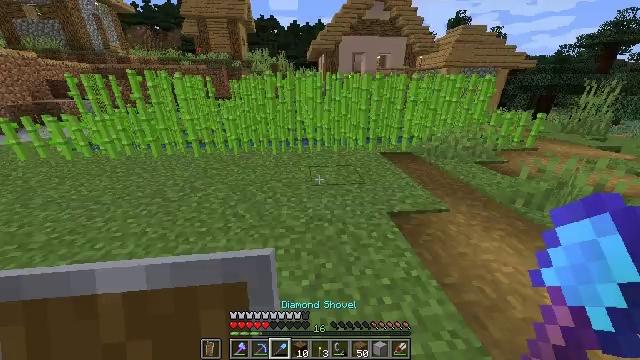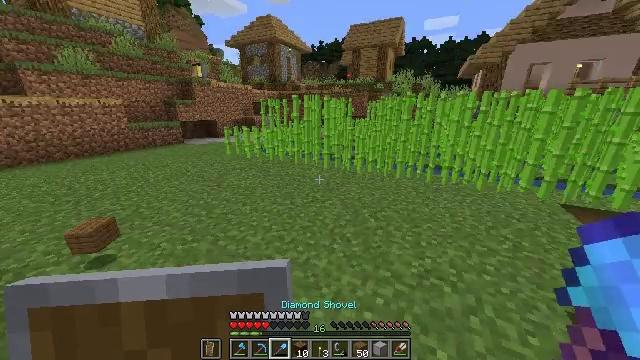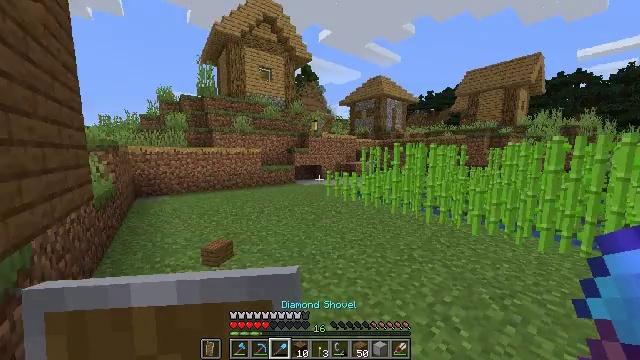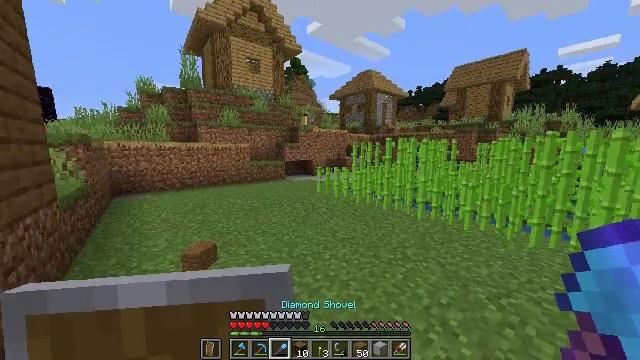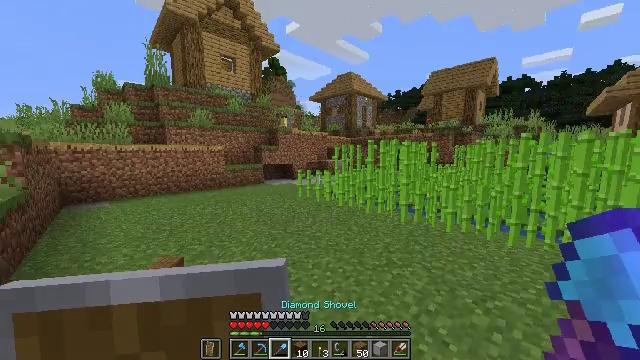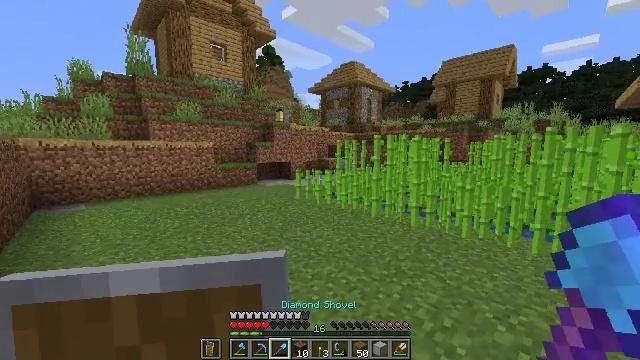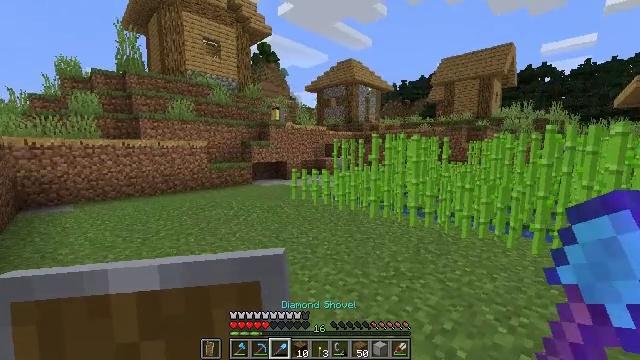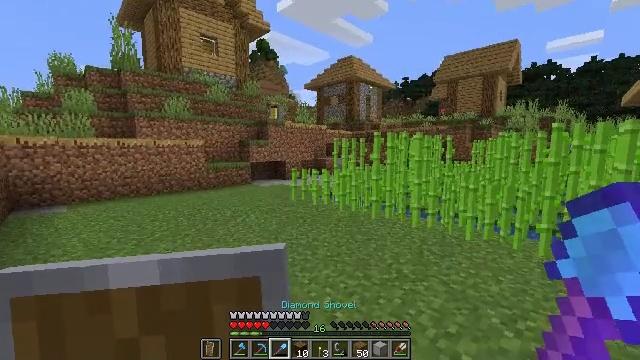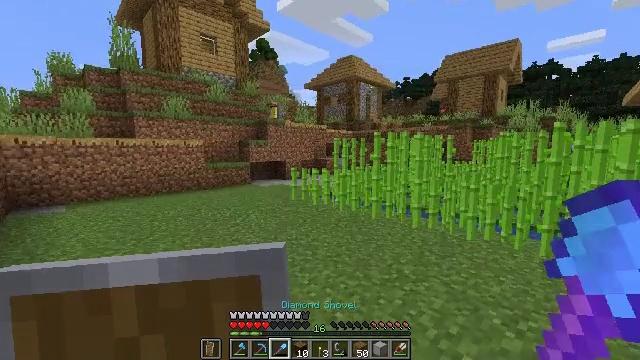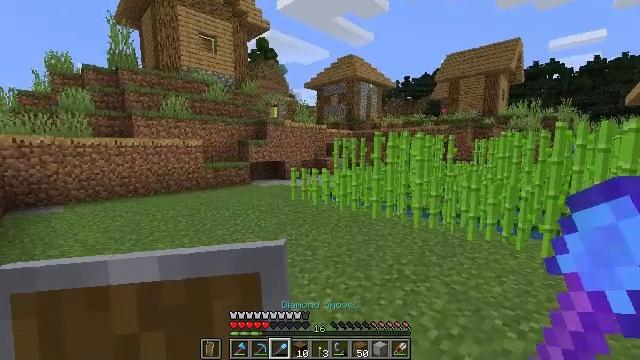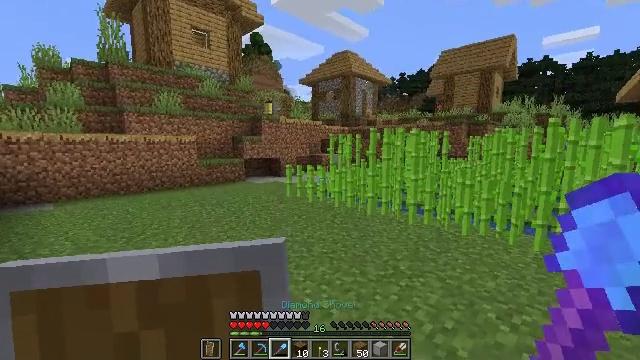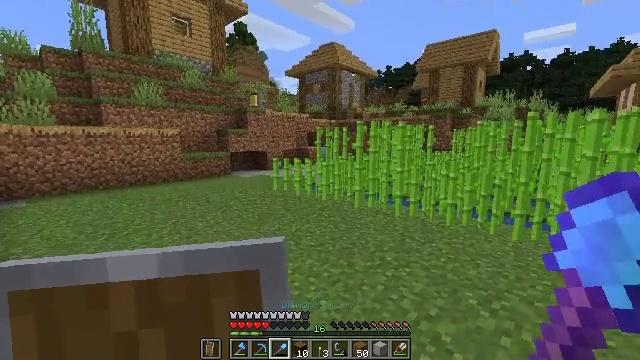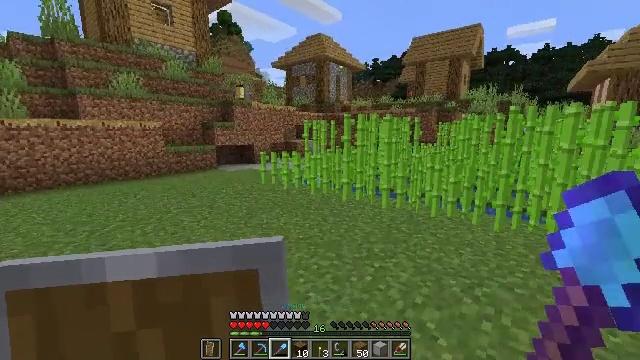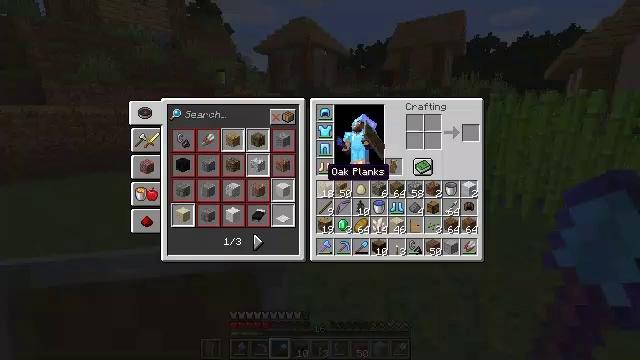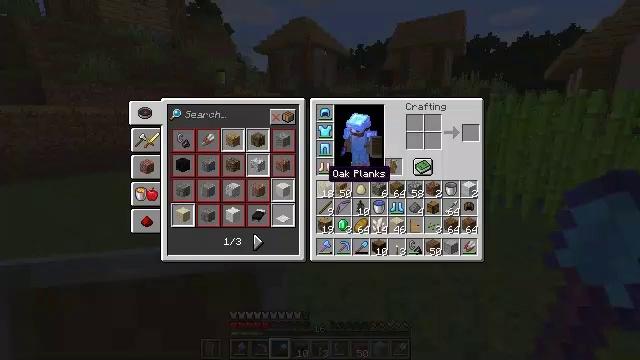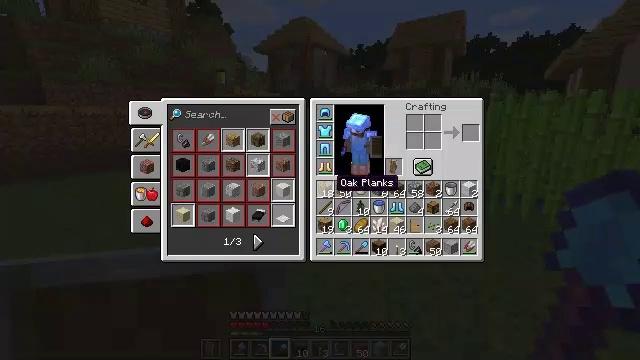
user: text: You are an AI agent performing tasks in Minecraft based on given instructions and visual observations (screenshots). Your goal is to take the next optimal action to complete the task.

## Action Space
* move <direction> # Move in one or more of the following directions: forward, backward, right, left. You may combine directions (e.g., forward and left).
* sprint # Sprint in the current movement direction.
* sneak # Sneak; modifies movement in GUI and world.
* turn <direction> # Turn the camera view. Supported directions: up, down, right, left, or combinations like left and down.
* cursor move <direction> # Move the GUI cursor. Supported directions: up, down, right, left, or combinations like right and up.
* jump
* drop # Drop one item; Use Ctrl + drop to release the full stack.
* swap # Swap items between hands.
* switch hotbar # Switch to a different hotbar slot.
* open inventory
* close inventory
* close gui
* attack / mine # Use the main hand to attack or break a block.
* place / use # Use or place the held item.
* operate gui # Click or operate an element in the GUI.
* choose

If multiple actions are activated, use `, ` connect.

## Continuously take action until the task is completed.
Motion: motion action
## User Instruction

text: Remove oak stairs from the inventory.
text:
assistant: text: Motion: move forward, sprint
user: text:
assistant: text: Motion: move forward and move left, sprint, turn left and up
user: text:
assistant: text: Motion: turn right and down
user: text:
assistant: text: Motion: turn right
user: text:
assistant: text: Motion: no_op
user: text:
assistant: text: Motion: no_op
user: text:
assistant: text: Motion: no_op
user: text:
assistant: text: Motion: no_op
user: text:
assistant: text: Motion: no_op
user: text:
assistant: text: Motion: turn right
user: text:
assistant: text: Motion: turn right and down
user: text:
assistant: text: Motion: turn right and down
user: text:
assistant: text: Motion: turn right and down, open inventory
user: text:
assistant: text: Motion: open inventory
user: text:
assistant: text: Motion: cursor move right and down, open inventory
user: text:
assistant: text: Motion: cursor move down
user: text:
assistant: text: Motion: cursor move right and down
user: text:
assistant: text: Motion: cursor move right and down
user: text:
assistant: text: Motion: no_op
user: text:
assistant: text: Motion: no_op
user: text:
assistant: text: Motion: no_op
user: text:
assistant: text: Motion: sneak
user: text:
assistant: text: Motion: sneak, cursor move right
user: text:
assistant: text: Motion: sneak, cursor move right
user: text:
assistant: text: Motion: sneak, cursor move right
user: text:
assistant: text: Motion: sneak
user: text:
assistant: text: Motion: sneak
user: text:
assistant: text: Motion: sneak
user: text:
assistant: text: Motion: sneak
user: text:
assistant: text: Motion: sneak